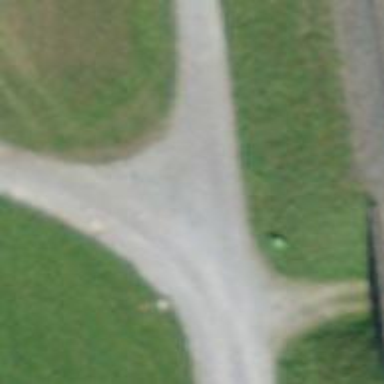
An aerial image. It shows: Fine gravel service road.